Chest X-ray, PA view. Patient: 53 years old, sex F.
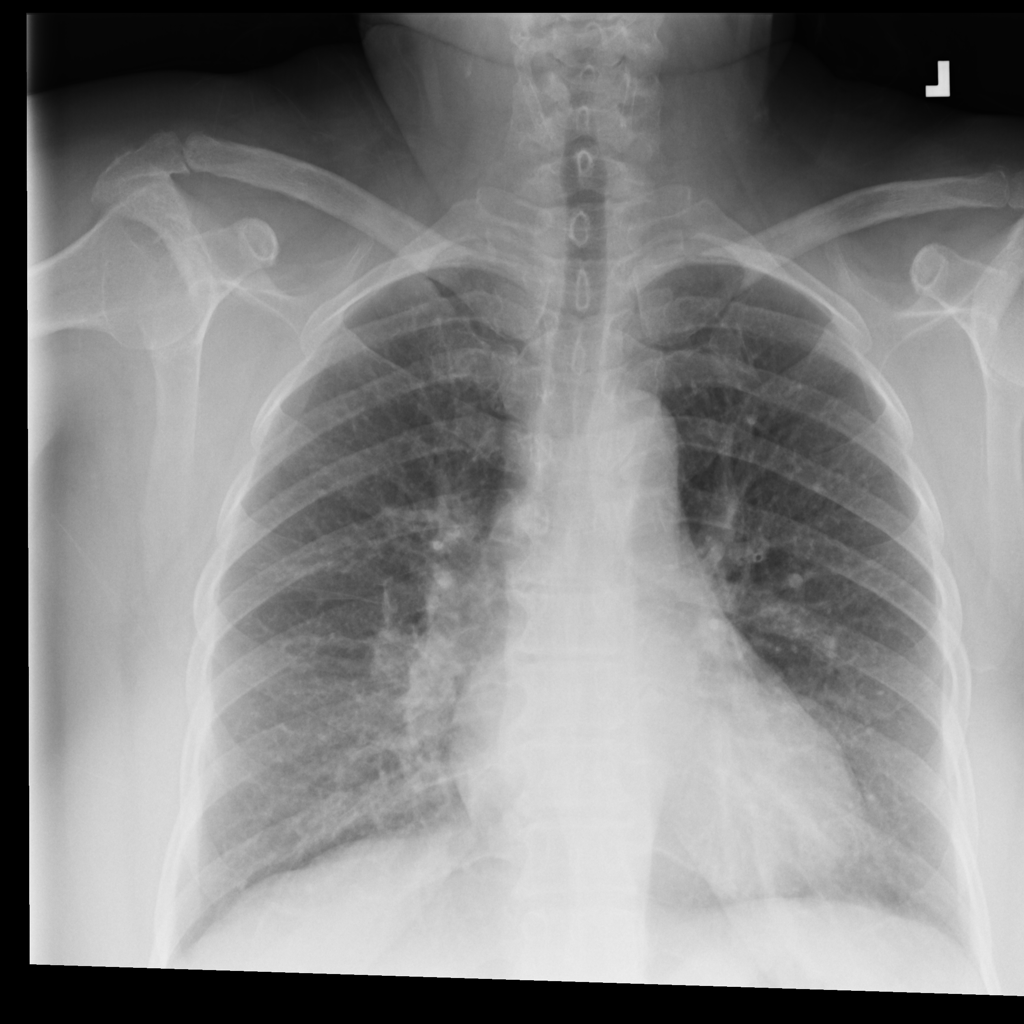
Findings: Infiltration, Mass